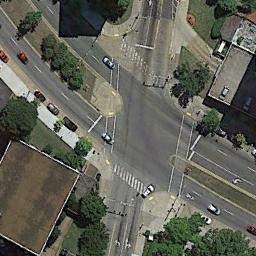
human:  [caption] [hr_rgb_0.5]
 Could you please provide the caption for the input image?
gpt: There are several moving vehicles on the slanted intersection of the intersection, And there are many buildings and some trees around the intersection .

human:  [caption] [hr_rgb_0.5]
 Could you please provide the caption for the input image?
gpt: A tilted intersection with normal traffic is between some buildings and green areas .

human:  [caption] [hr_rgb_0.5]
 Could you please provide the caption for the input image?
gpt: There are many trees near the intersection .

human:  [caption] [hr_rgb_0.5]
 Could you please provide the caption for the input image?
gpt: There is a green belt next to the intersection .

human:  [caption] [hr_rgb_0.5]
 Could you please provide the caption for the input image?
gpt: There are some trees and a brown building beside the intersection .